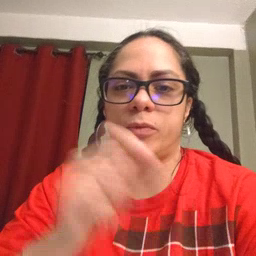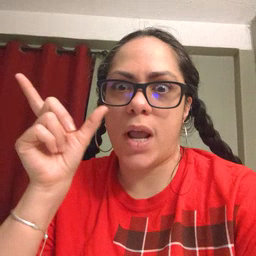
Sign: wake